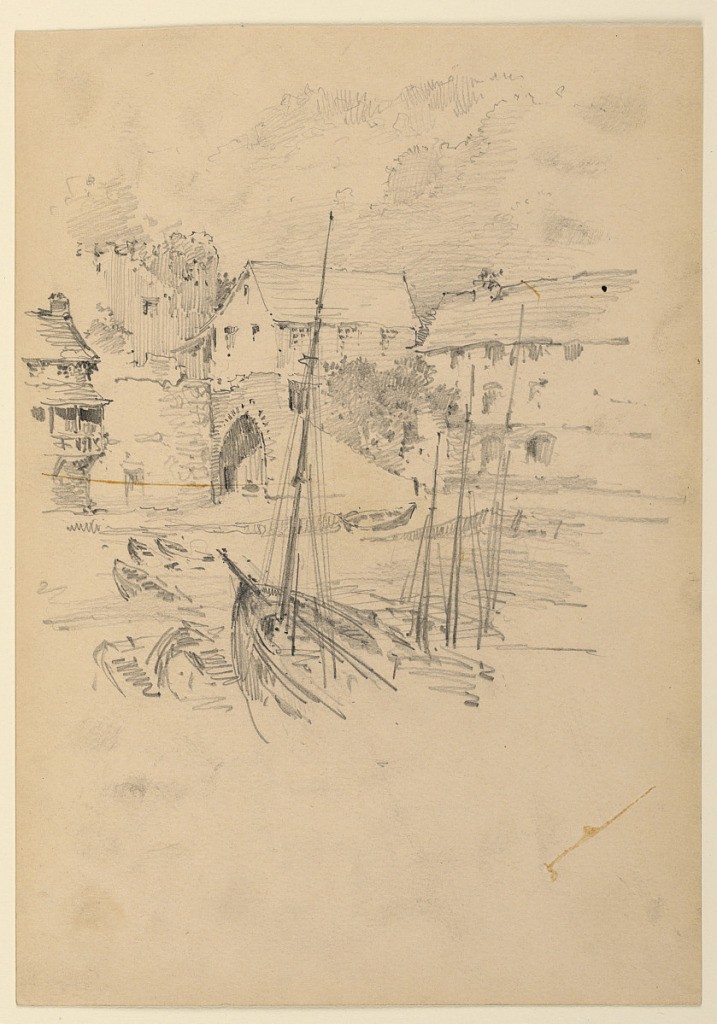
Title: Small Fishing Port
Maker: Arnold William Brunner, American, 1857–1925
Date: ca. 1883
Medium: Graphite on cream paper
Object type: Drawing
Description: Sailboats foreground, and rowboats. Houses, beyond, with trees and a ridge in back.